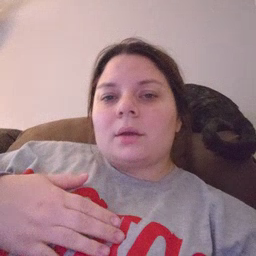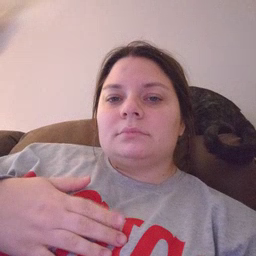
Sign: quiet